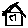
Label: house